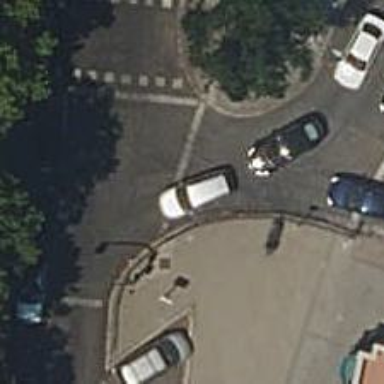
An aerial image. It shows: Road with traffic signals.